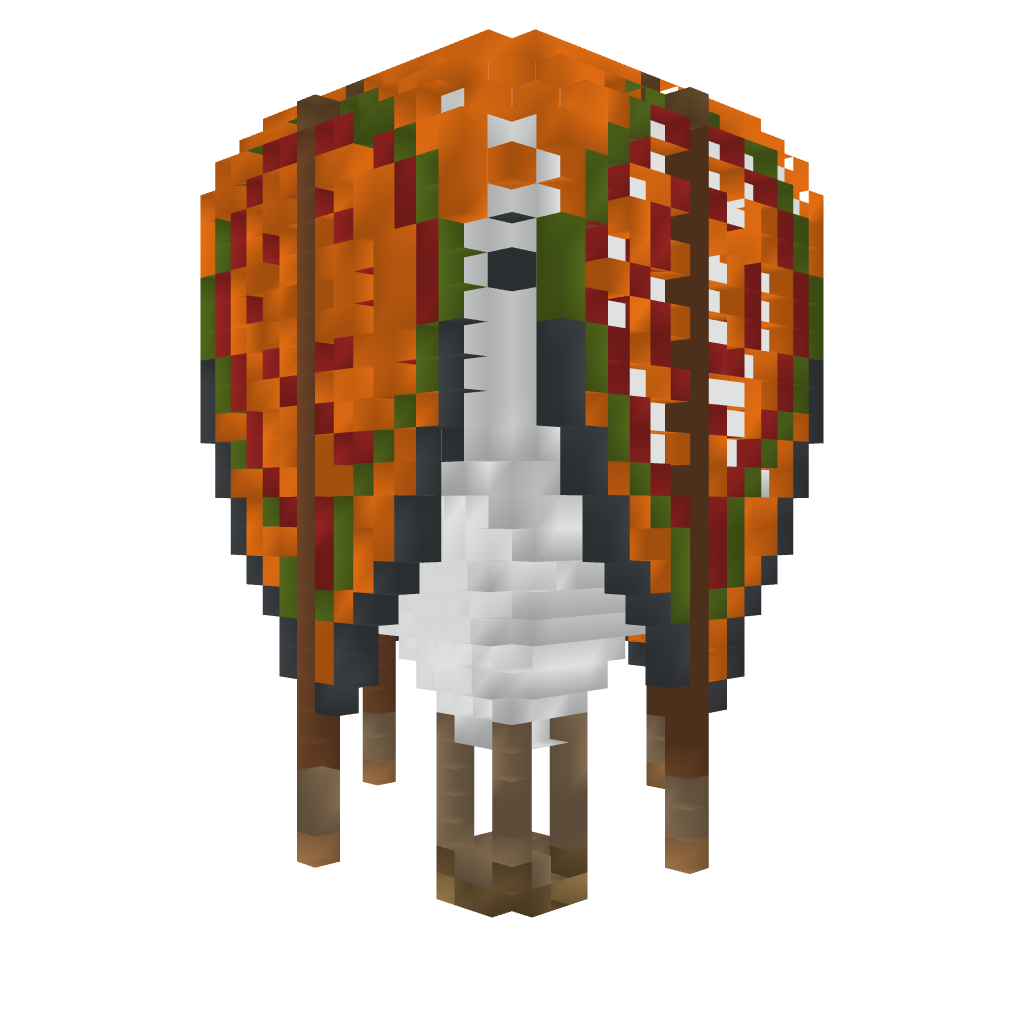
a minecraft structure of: Hot Air Balloon